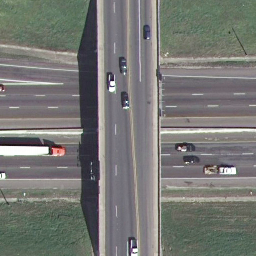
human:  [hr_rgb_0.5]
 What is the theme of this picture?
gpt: overpass

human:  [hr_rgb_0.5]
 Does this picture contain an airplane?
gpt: no

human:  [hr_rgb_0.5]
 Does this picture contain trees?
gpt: yes

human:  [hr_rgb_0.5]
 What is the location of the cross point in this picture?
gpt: center